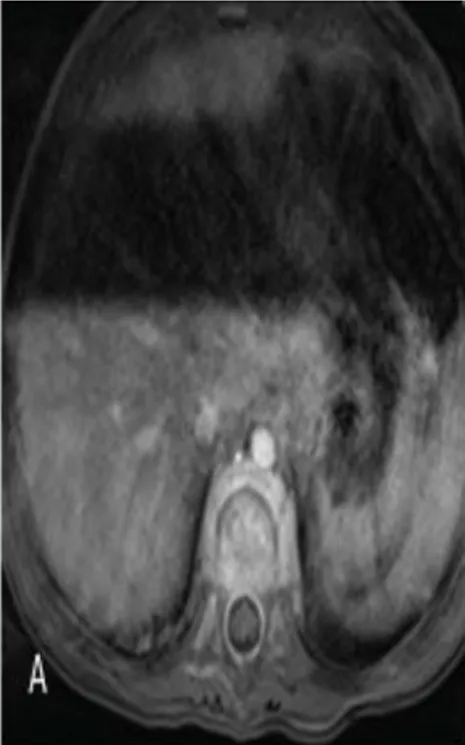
Axial.
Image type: radiology (mri)